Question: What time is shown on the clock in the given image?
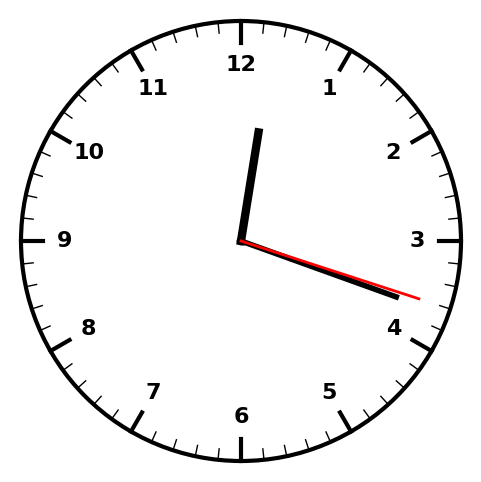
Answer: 12:18:18